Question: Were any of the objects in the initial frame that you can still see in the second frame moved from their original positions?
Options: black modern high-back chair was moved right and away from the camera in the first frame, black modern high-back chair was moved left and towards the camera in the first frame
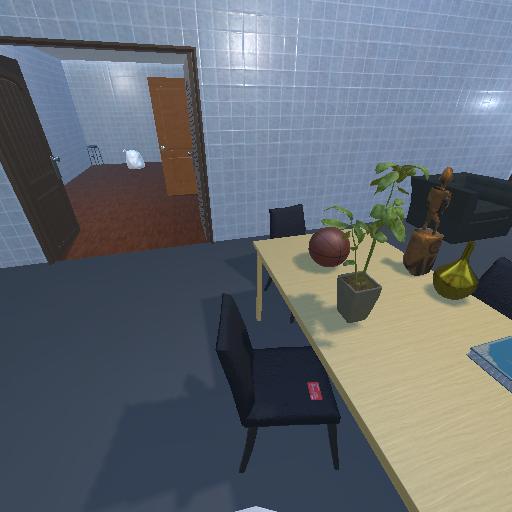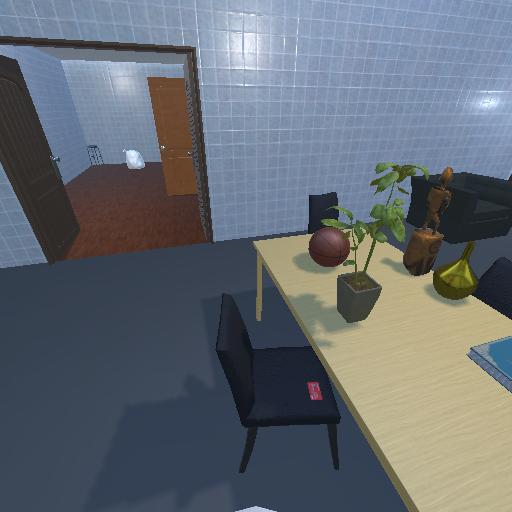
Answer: black modern high-back chair was moved right and away from the camera in the first frame